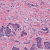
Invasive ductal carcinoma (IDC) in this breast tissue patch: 1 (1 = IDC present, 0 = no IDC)